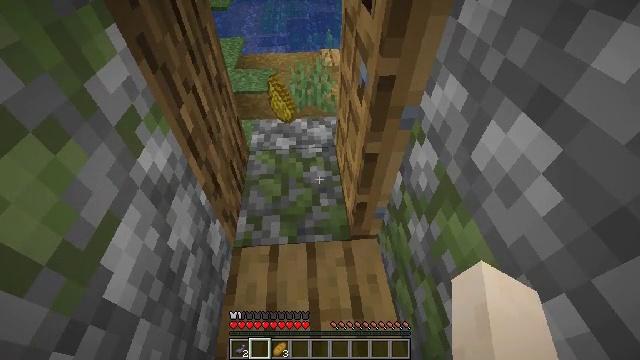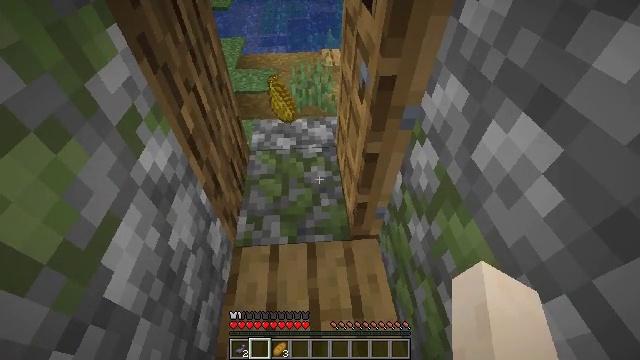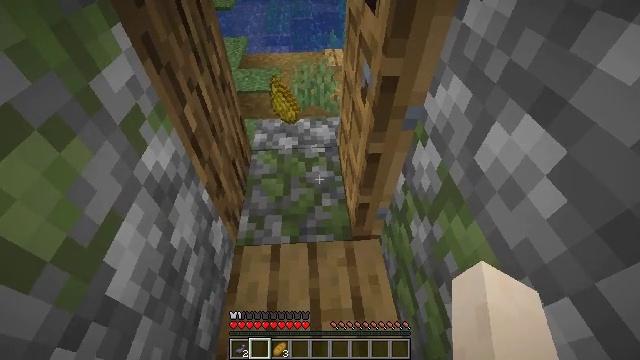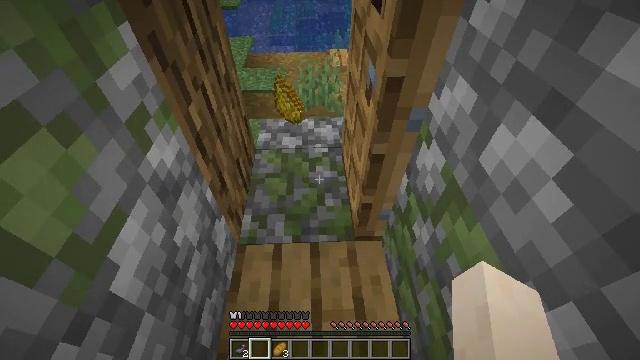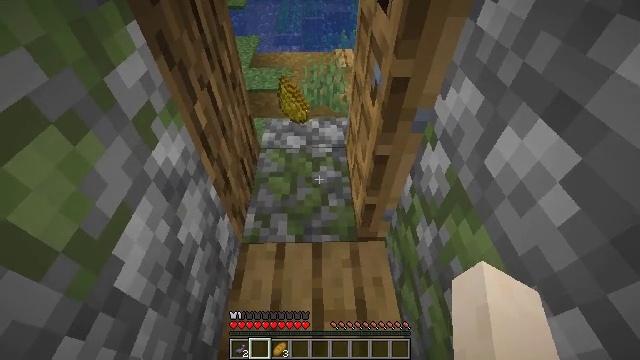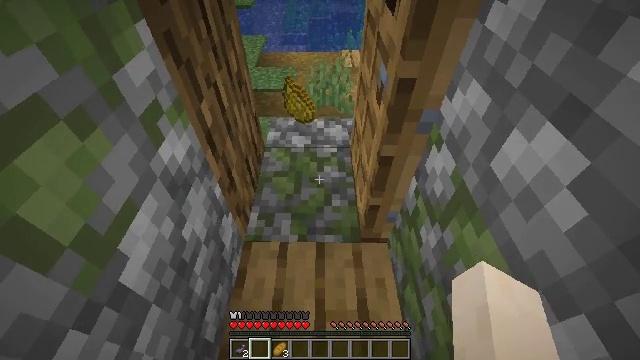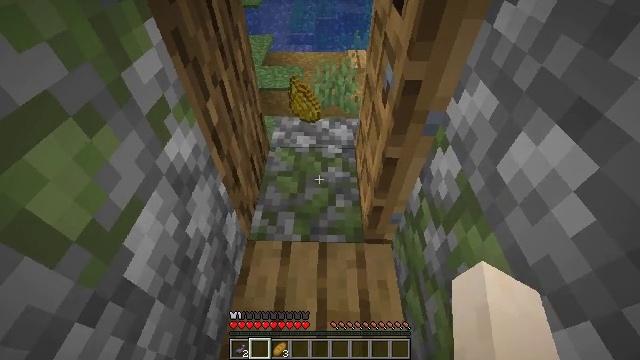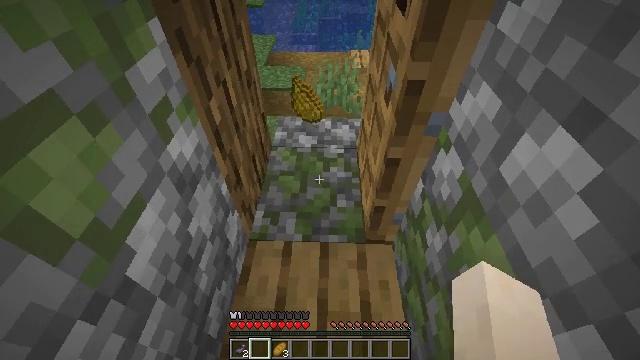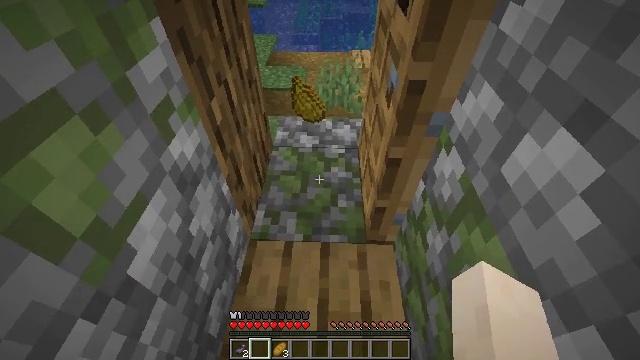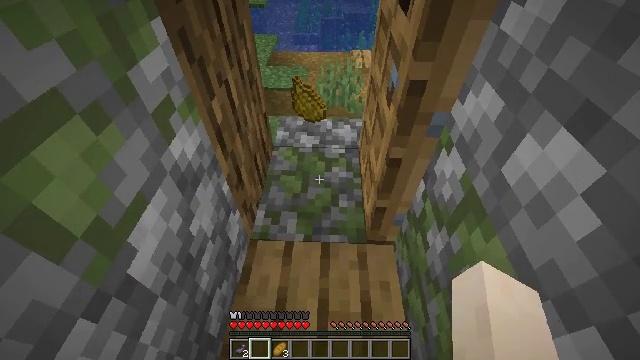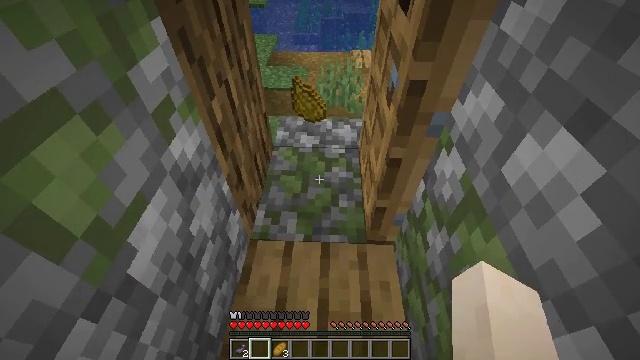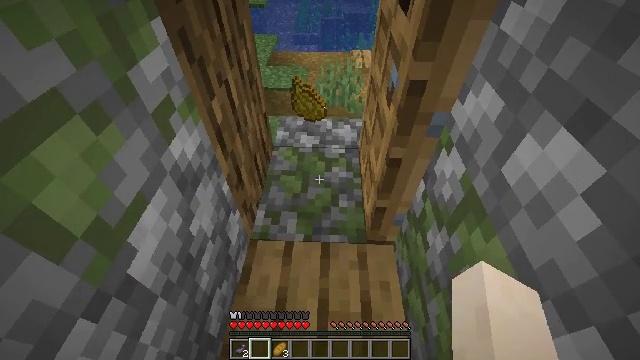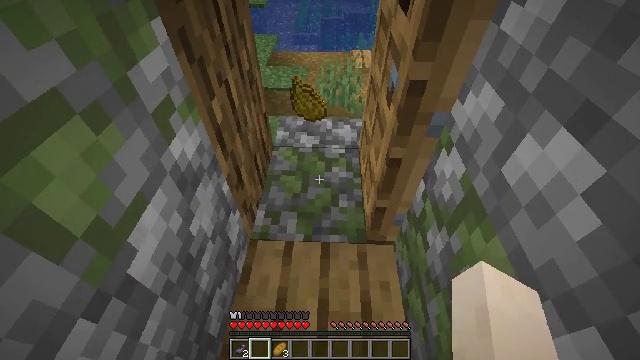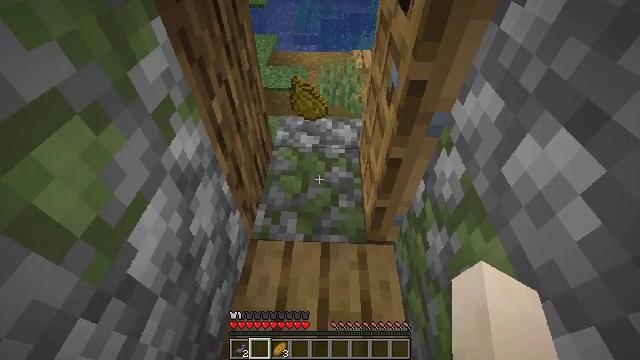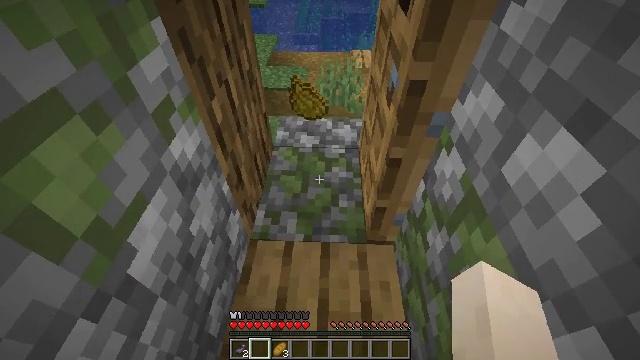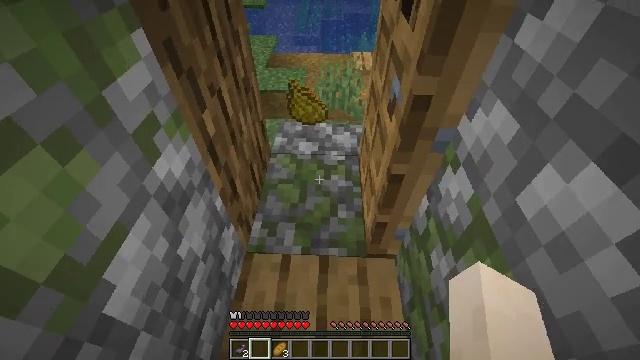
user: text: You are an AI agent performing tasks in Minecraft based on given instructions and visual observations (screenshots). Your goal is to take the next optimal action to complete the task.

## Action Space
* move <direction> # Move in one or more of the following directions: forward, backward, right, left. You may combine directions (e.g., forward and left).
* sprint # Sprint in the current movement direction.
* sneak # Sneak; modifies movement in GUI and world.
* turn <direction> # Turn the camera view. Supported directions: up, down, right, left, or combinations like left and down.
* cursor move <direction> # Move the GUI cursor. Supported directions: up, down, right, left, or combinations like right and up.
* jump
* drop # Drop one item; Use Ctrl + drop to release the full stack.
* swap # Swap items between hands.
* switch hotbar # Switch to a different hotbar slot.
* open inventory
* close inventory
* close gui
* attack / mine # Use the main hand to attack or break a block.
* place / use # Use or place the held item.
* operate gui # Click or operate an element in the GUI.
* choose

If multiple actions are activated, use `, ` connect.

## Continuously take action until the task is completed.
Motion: motion action
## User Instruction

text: Remove a yellow dye from the inventory.
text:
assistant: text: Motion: no_op
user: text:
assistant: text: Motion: no_op
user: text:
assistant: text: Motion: turn left
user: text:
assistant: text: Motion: turn left
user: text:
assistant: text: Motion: turn left
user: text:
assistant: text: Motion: turn left
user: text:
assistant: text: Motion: no_op
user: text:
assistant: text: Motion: no_op
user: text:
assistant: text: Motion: no_op
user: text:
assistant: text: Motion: no_op
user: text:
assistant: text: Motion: no_op
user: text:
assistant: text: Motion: no_op
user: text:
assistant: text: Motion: no_op
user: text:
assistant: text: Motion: no_op
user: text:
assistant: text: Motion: move forward
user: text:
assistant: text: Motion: move forward
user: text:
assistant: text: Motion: move forward
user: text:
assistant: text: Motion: move forward
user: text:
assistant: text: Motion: move forward, jump
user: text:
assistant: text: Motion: move forward, jump
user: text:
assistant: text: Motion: move forward, jump
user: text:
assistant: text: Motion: move forward, jump
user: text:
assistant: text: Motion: move forward, jump
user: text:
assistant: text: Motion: move forward, jump
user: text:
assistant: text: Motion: move forward, jump
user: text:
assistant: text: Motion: move forward, jump
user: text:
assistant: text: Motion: move forward, jump
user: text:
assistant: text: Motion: move forward, jump
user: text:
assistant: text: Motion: move forward, jump
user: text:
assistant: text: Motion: move forward, jump